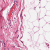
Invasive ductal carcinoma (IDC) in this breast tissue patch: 0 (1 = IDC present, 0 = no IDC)